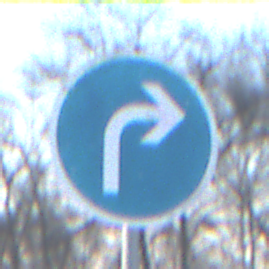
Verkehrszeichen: VorgeschriebeneFahrtrichtungRechts
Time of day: SunriseSunset
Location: Outdoor (Suburban)
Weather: PartlyCloudy
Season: Winter
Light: Natural